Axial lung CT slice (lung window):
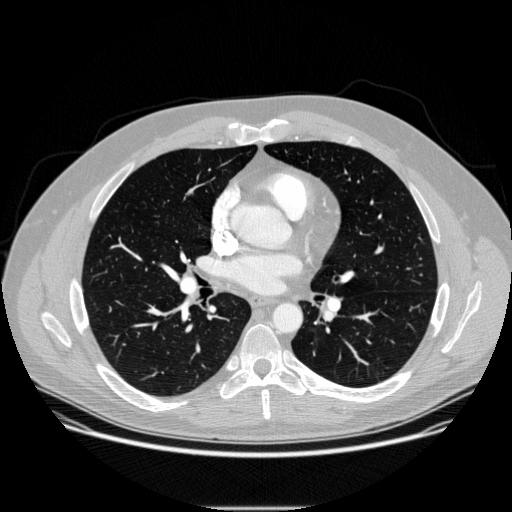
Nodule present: no